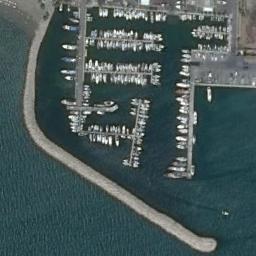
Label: harbor